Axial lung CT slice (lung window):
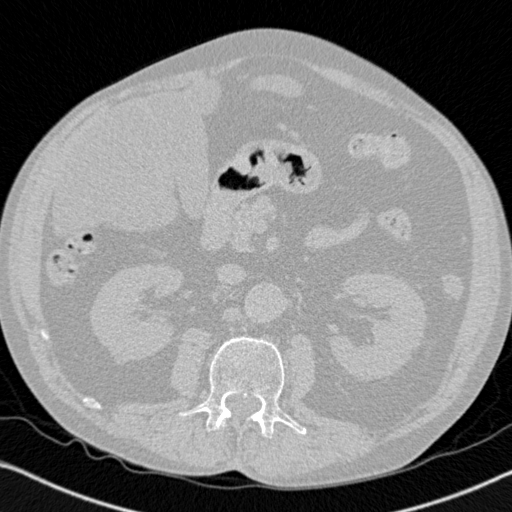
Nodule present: no